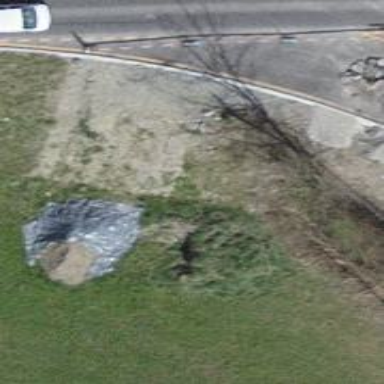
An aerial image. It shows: Culvert tunnel under ditch.